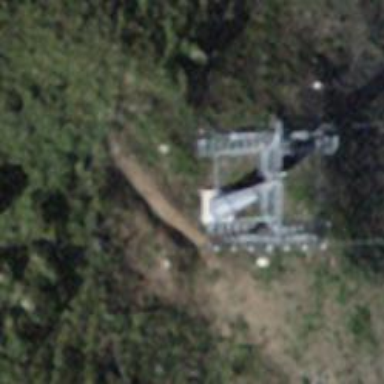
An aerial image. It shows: Pylon for aerialway.